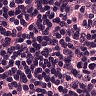
Metastatic tissue present: yes